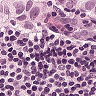
Metastatic tissue present: yes